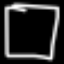
Label: square